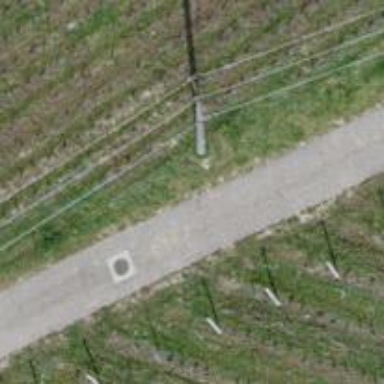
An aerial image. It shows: Minor power line with three cables.